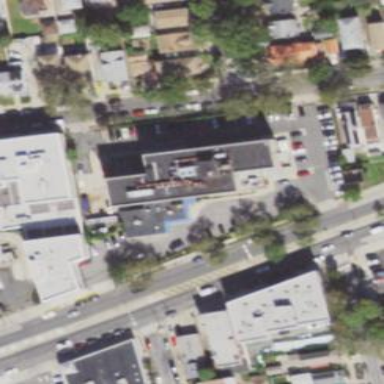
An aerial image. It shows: Hospital building.